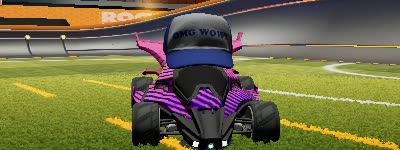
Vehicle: aftershock